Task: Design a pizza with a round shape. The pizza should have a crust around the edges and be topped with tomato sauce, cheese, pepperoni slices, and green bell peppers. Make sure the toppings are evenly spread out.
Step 53:
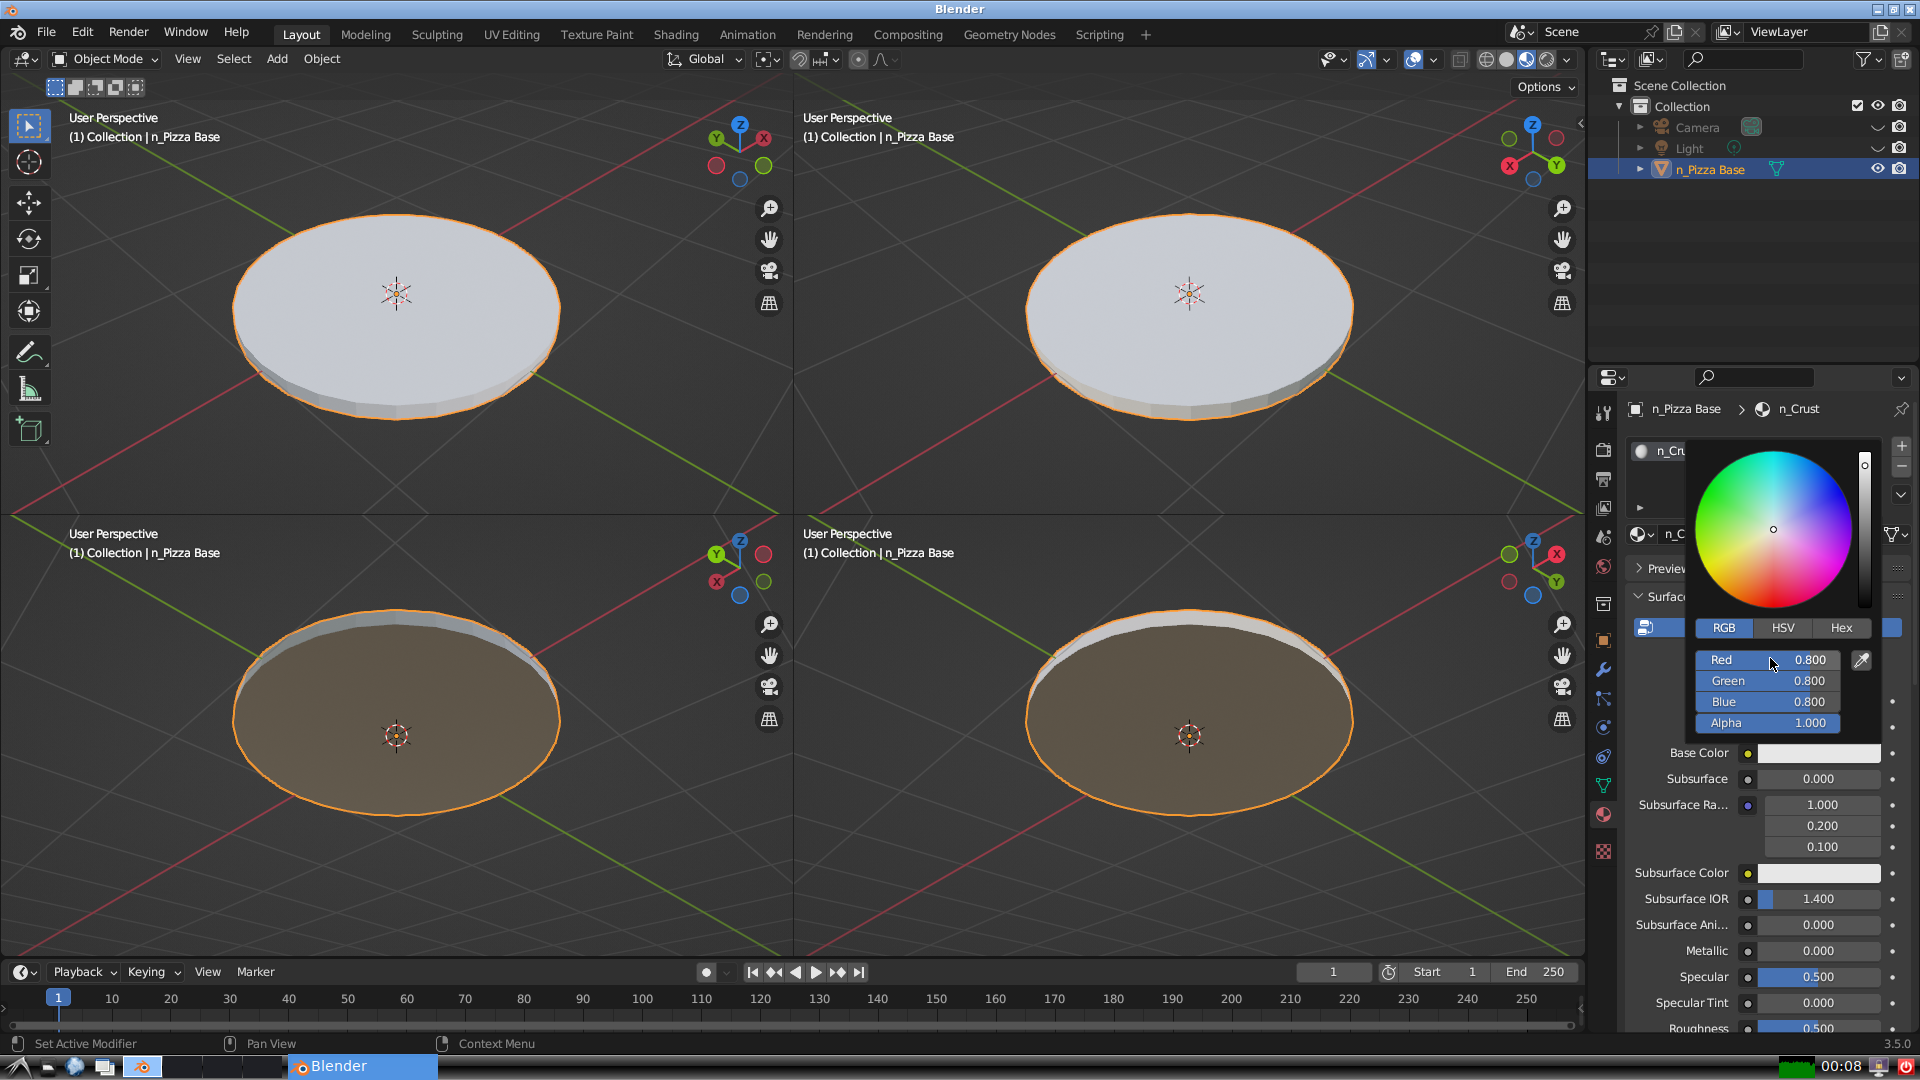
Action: {"mouse_move": [1770, 678]}